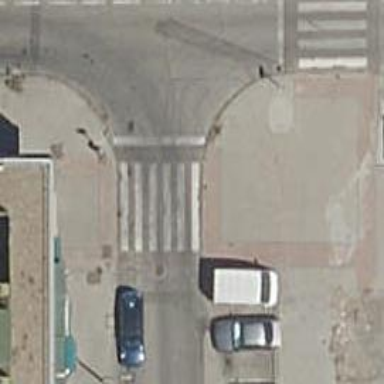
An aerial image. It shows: Pedestrian crossing with zebra markings on footway.